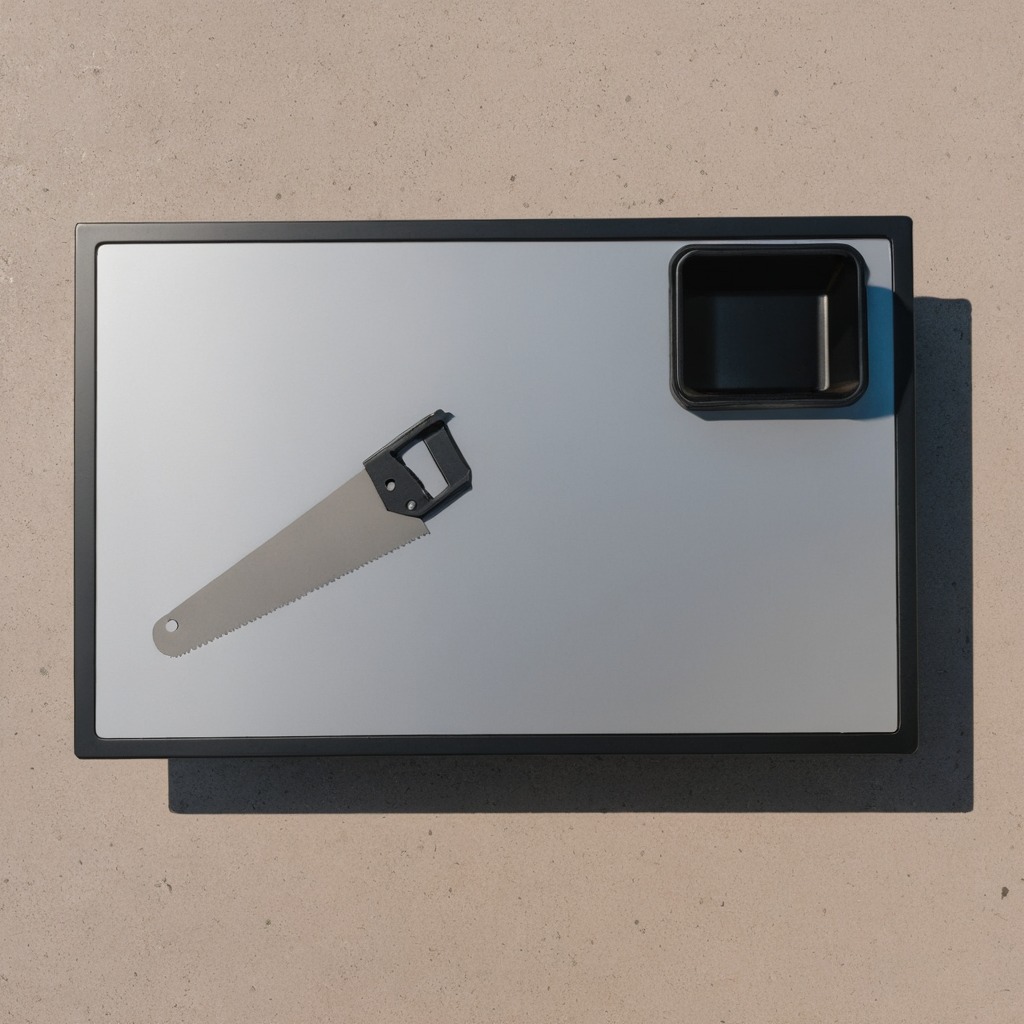
A metal saw is lying on a table in a temporary outdoor tool station.